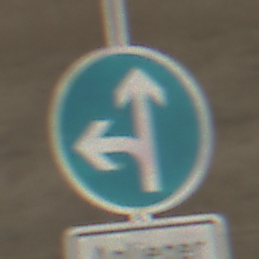
Verkehrszeichen: VorgeschriebeneFahrtrichtungGeradeausOderLinks
Zusatzzeichen unten: PersonengruppenFrei1
Umgebung: Roofed, Tunnel
Tageszeit: Midday
Wetter: NotSpecified
Licht: Natural
Jahreszeit: NotSpecified
Kontrast: MediumContrast